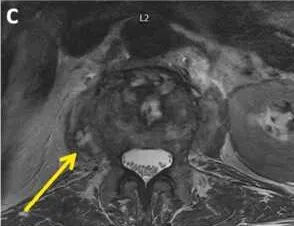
MRI confirms discitis-osteomyelitis changes observed on CT. C. Axial STIR image demonstrates a small heterogeneous collection in the right psoas muscle.
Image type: radiology (mri)